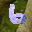
Label: 6